Question: I have a table that has two fields dt(DateTime) and isblocked(Bit)

What I've been trying to do is find the time span between two dates/times where there is 45 mins continuously free - based on a start date/time.
for example: based on the table above using 2012-12-11 13:30:00' as my start date.
I would need values like this:
'''
2012-12-11 15:30:00
2012-12-11 16:45:00
'''
I have tried some min and max queries, like:
'''
SELECT MIN(dt), isbooked
FROM booking
WHERE dt >= '2012-12-11 13:30:00' AND isbooked = 1
GROUP BY dt
LIMIT 1;
'''
But I can't seem to get the right structure together. If more information is needed just let me know.
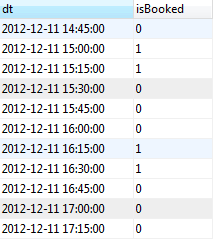
Answer: In MySQL you can do this with a correlated subquery:
'''
select min(b.dt) as StartTime, NotBookedTime as EndTime
from (select b.*,
(select min(b2.dt) from booking b2 where b2.dt >= b.dt and b2.isbooked = 1
) as NotBookedTime
from booking b
) b
where b.isbooked = 0
group by NotBookedTime
having date_add(min(b.dt), interval 45 minute) <= NotBookedTime
'''
What this does is find the first booked interval for each record, and remembers the time. It then finds the first booked interval, and checks when the difference is 45 minutes or larger.